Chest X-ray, PA view. Patient: 58 years old, sex M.
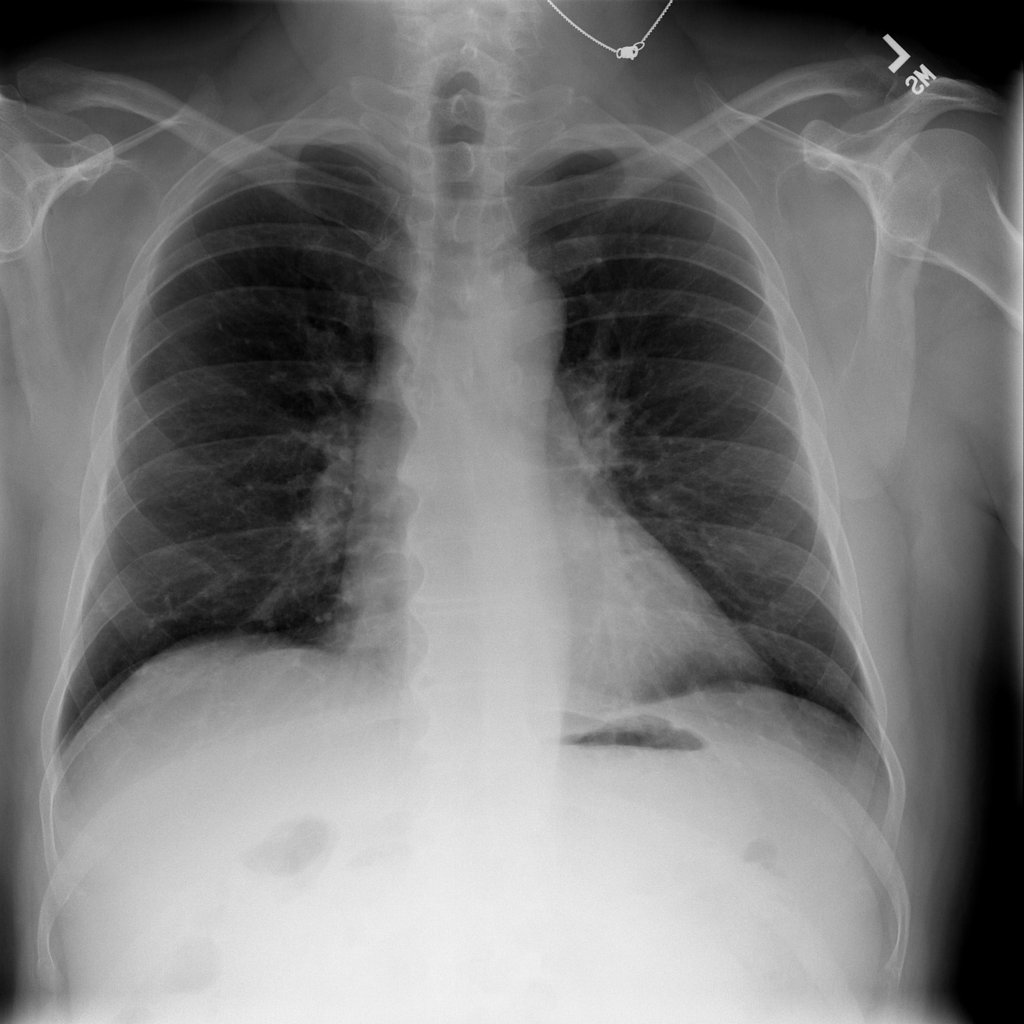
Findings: No Finding